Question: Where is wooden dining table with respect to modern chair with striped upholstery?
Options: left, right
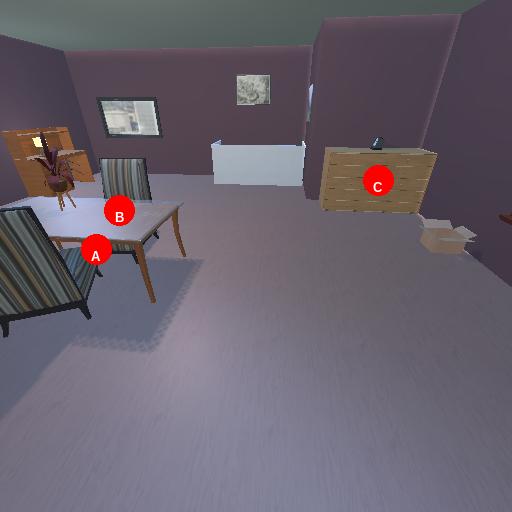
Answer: left